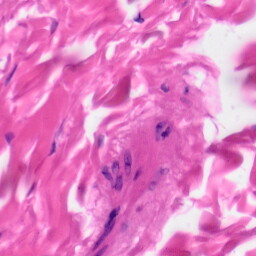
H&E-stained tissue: Skin